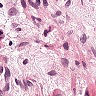
Metastatic tissue present: yes